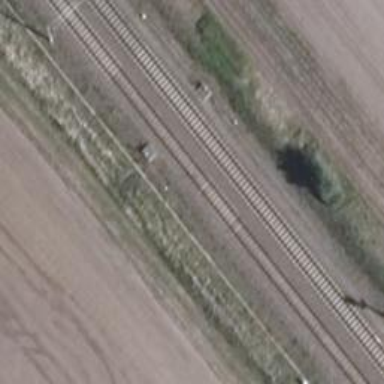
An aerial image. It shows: Railway signal.